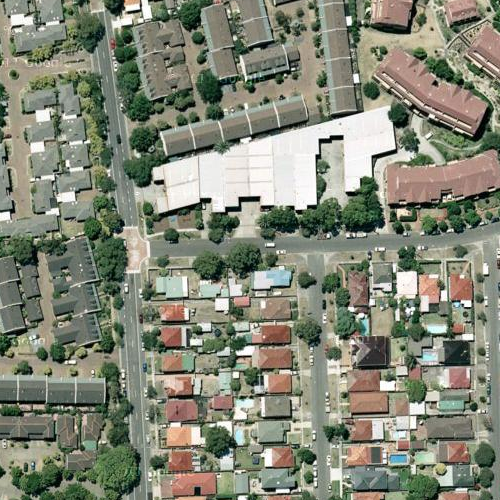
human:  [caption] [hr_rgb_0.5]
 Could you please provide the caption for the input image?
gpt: Many houses in the residential area are divided into rectangles by some roads .

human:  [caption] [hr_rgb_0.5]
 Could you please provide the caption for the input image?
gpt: A residential area with many houses arranged neatly and divided into ractangles by some roads .

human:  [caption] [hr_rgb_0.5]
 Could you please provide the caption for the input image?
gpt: Many houses are densely arranged and divided into rectangles by some roads .

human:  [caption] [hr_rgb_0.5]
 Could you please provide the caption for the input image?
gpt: Lots of houses with different colors of roofs are divided into rectangles by some roads .

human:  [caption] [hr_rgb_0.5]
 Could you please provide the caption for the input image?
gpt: Houses with different colours of roofs are divided into rectangles by some roads .